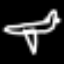
Label: airplane